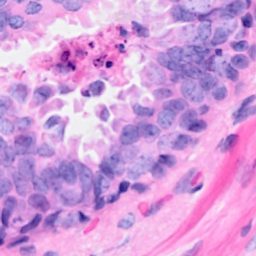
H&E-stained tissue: Breast